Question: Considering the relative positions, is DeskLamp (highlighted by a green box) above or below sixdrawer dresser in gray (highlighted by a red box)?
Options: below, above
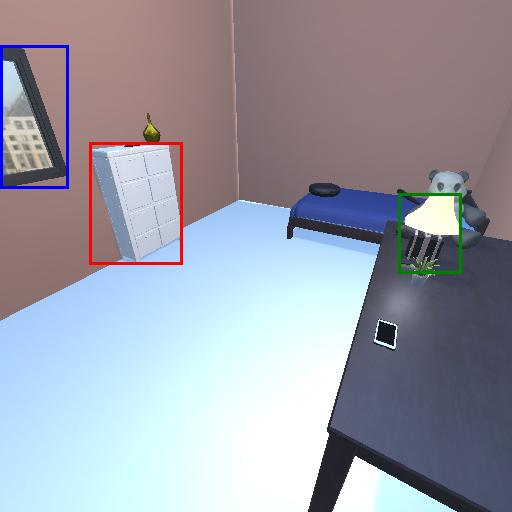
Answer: below